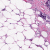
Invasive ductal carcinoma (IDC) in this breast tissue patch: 1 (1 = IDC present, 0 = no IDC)